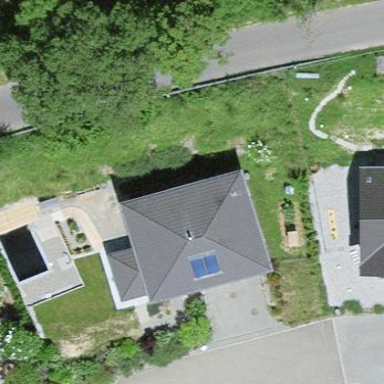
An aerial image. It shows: Residential building.